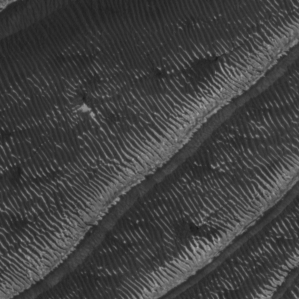
Label: frost